Question: I am creating an iOS8 Cocoa Touch framework. The final .framework directory is showing nib files. Is that expected behavior?
I want to hide as much code details as possible except .h files.

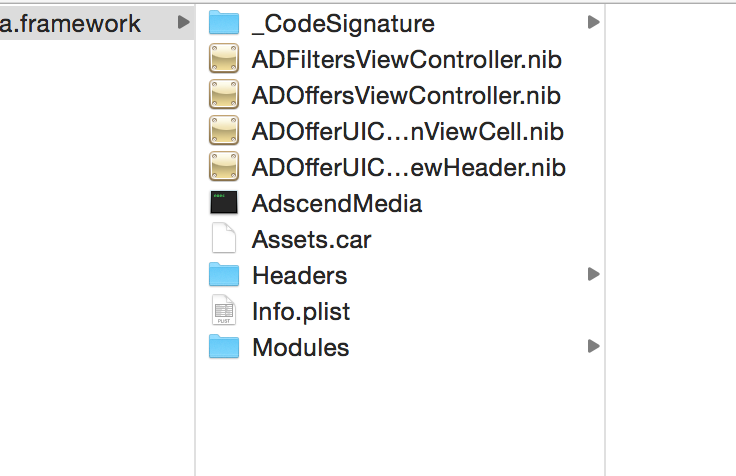
Answer: nib... (Next Interface Builder) files are what your xibs are converted to for the runtime system... (they used to be the only thing... before apple introduced the xibs)... frameworks don't need to have them, but if your framework has UI elements it is probably a very convenient way to package them...
if you make all of your UI elements programmatically, then you won't need them at all